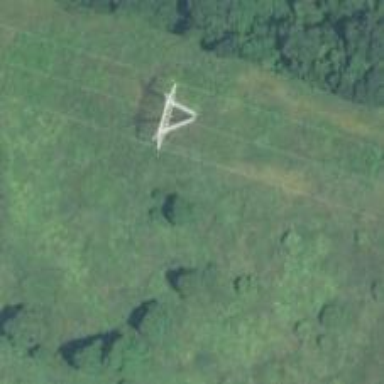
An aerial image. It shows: Lattice structure tower used for power transmission.